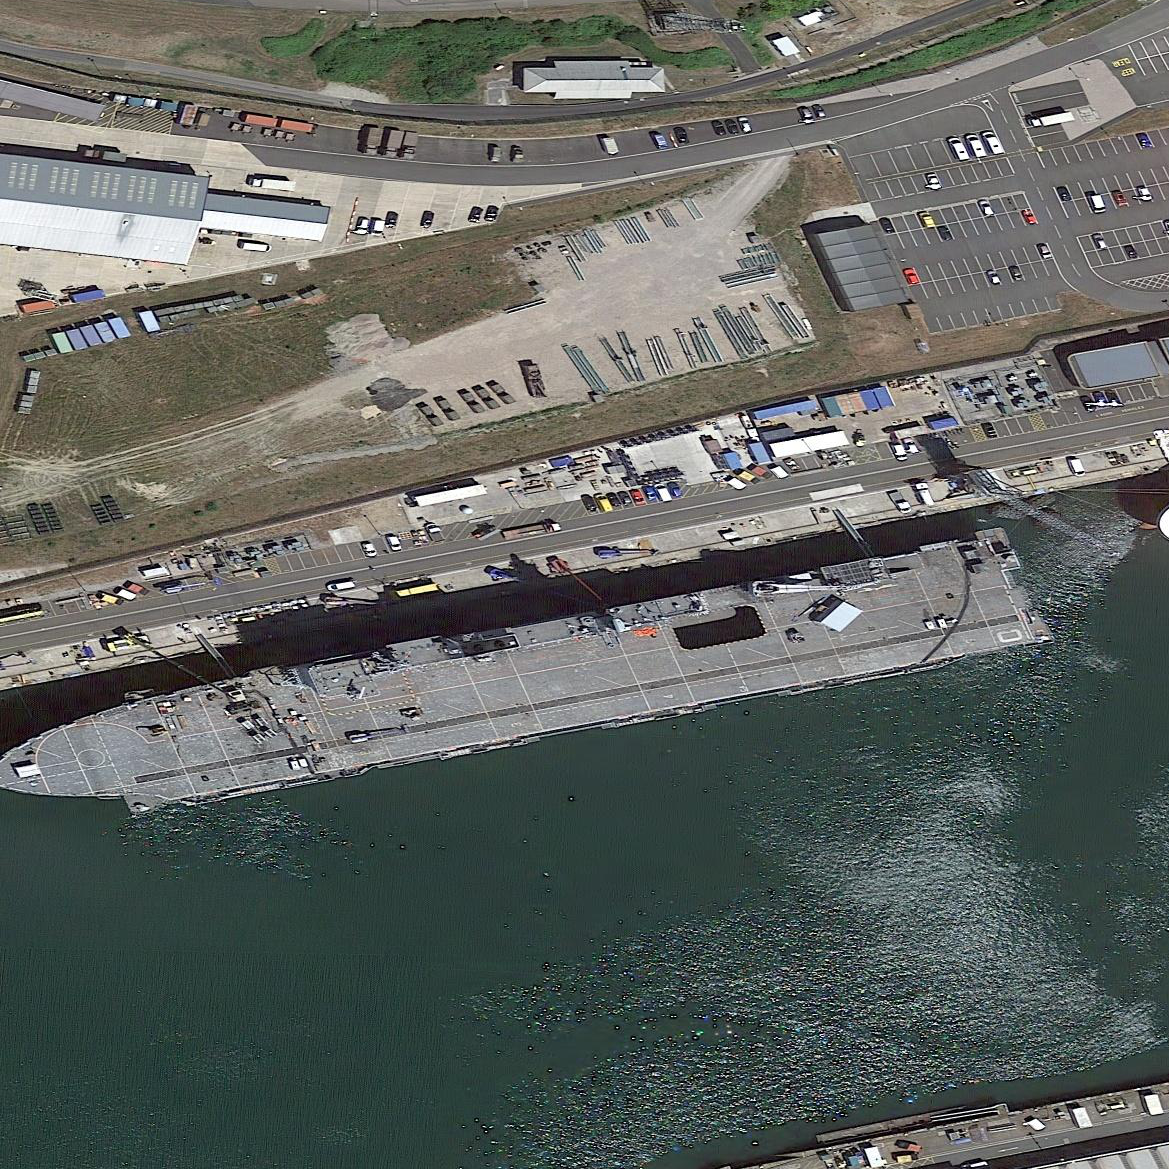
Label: assault